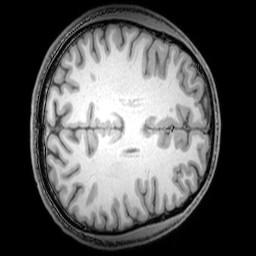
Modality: T1w
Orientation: axial
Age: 24
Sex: male
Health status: healthy
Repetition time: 0.081 s
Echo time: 0.037 s